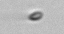
Label: nanoplankton_mix